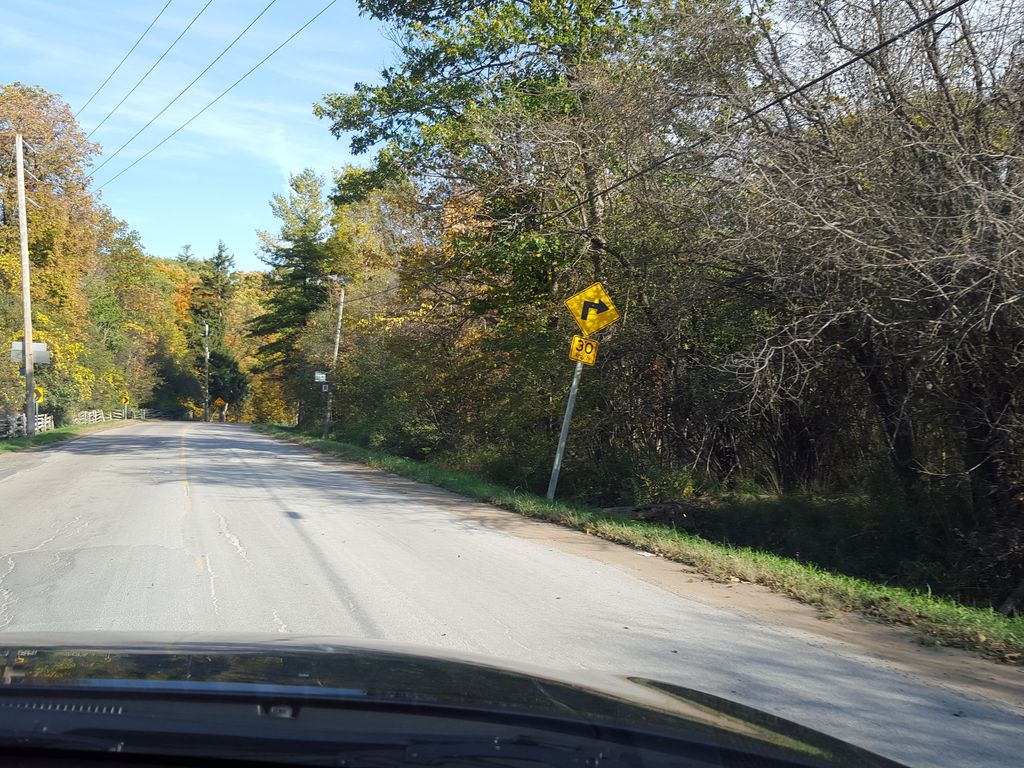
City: hamilton